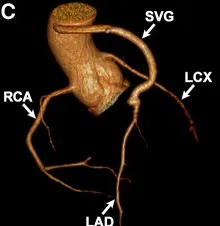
Intraoperative findings and postoperative images. (C) Postoperative coronary CT angiography: 3D reconstruction view. SVG, saphenous vein graft; AO, aorta; PA, pulmonary artery; RCA, right coronary artery; LCX, left circumflex artery; LAD, left anterior descending artery.
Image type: radiology (ct)